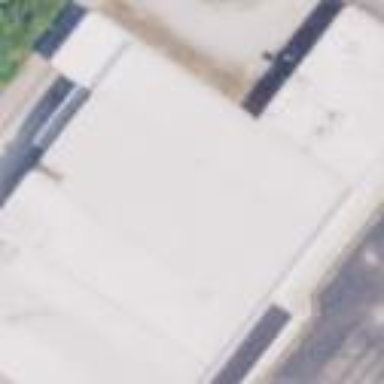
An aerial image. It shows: Department store.